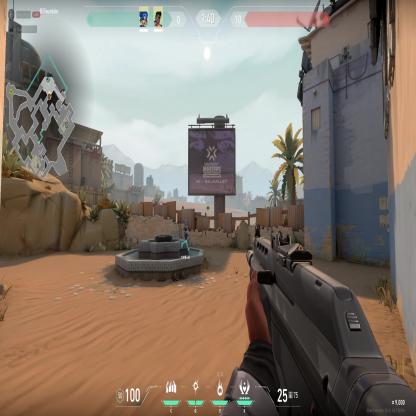
Label: teammate